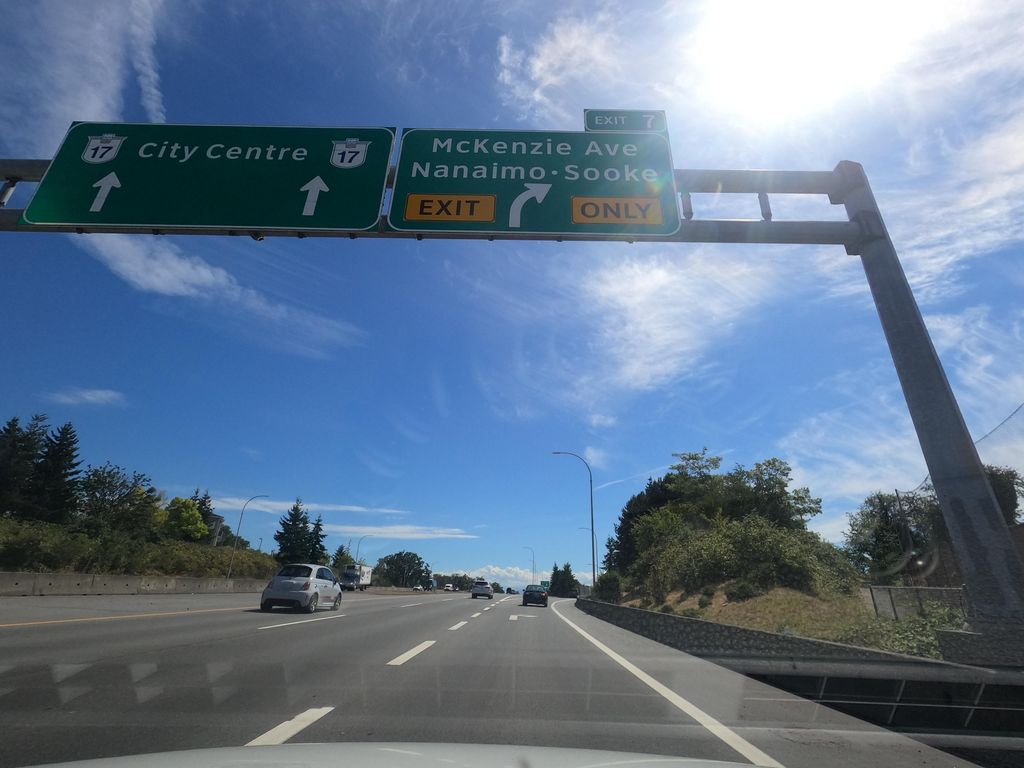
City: victoria